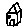
Label: house